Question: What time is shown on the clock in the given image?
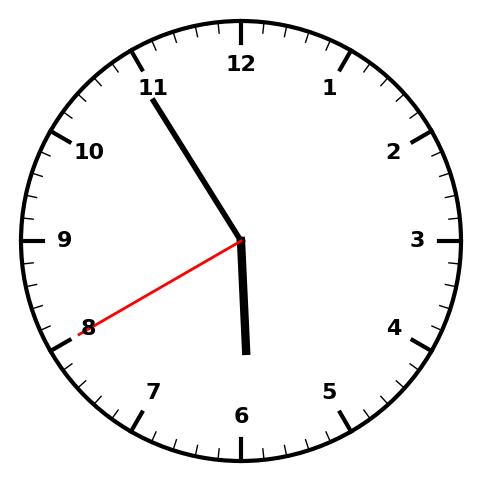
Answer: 05:54:40